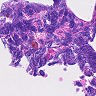
Metastatic tissue present: no